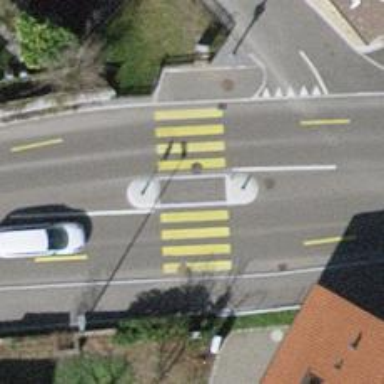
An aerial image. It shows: Paved footway with crossing.